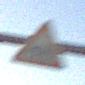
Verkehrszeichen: RadverkehrRechts
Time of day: SunriseSunset
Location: Outdoor (RoadRail)
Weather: PartlyCloudy
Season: NotSpecified
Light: Natural